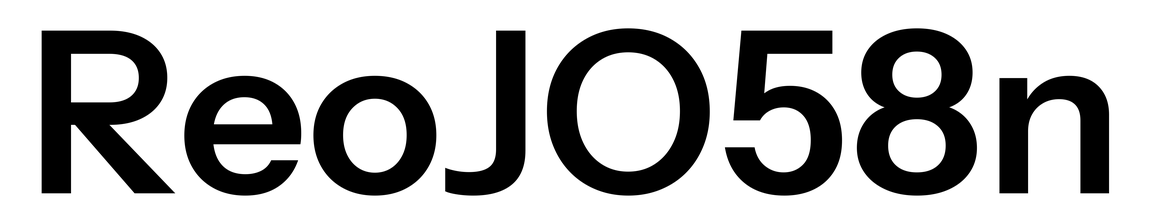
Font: InstrumentSans_SemiBold